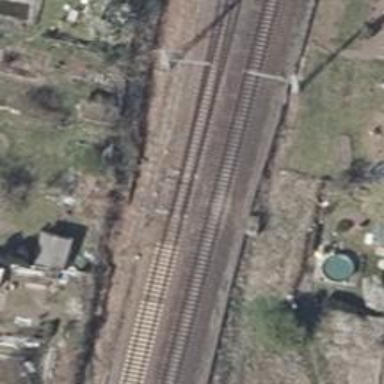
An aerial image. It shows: Railway switch with the turnout on the left side.